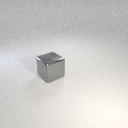
large gray metal cube